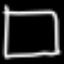
Label: square